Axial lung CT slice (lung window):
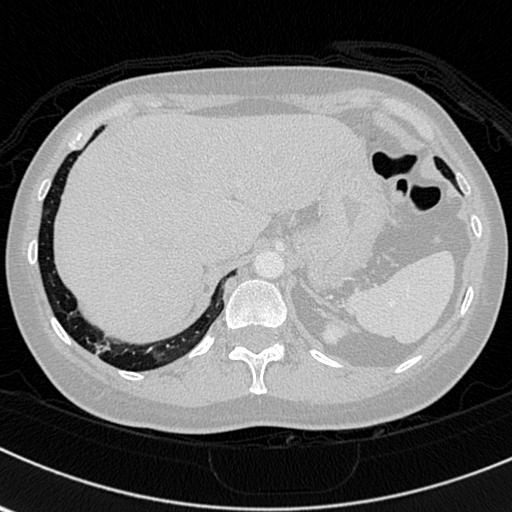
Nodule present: no